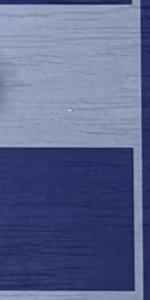
Label: Empty